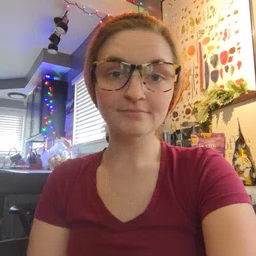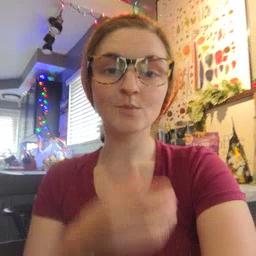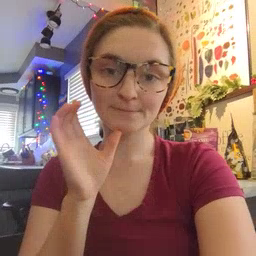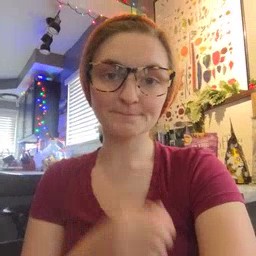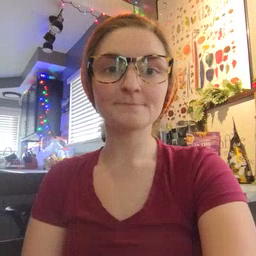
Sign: drink